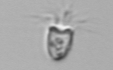
Label: Balanion